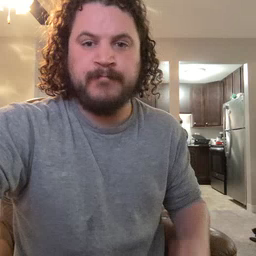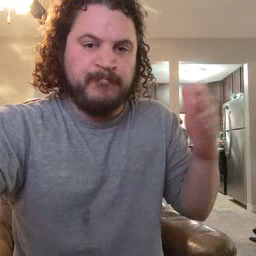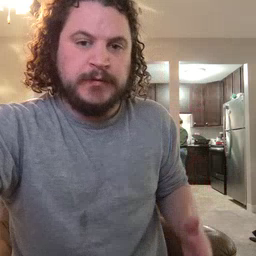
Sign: beside